Interaction volume radius: 10 \u00c5
Interaction volume height: 25 \u00c5
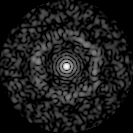
Disorder parameter: 0.8276